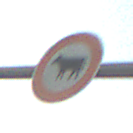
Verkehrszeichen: VerbotViehtrieb
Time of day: SunriseSunset
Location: Outdoor (Special)
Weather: Clear
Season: NotSpecified
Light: Natural